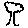
Label: tree